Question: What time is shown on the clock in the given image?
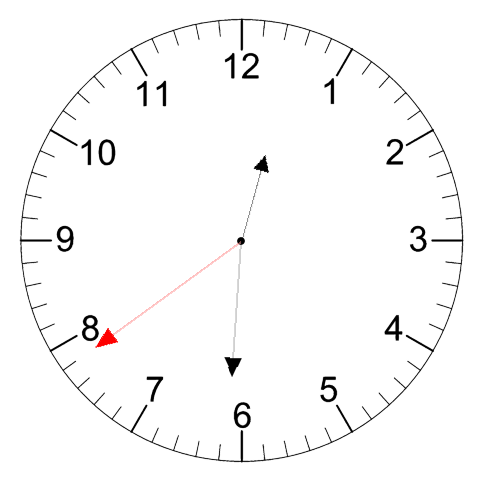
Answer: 12:30:39